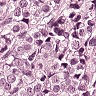
Metastatic tissue present: yes